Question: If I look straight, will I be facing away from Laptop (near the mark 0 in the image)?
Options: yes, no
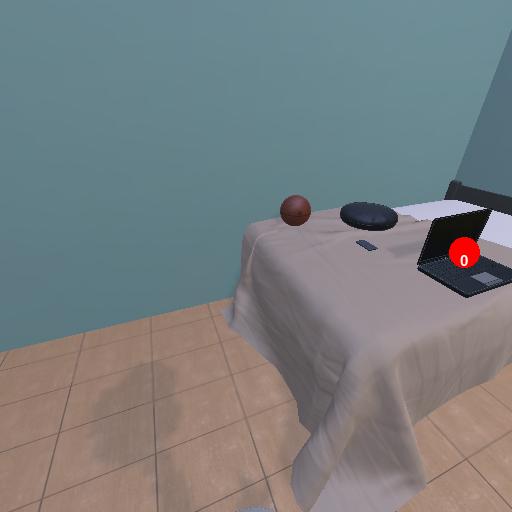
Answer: yes